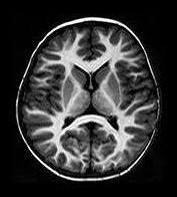
Label: notumor